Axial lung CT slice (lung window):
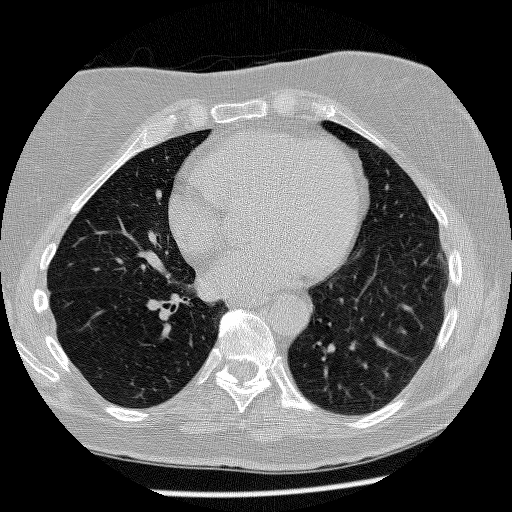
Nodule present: no